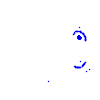
Particle: pion